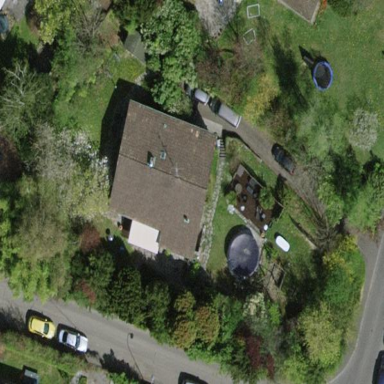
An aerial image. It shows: Garden enclosed by fence.